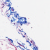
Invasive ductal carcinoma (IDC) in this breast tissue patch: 0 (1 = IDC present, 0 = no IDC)